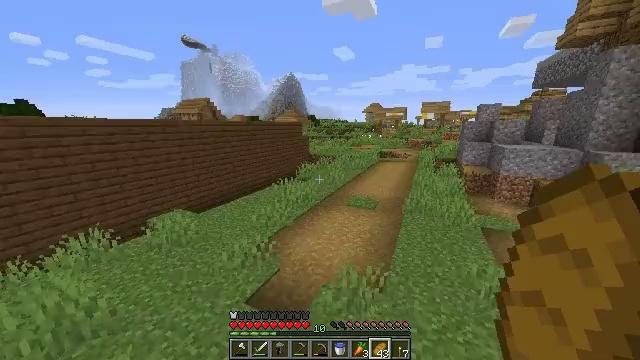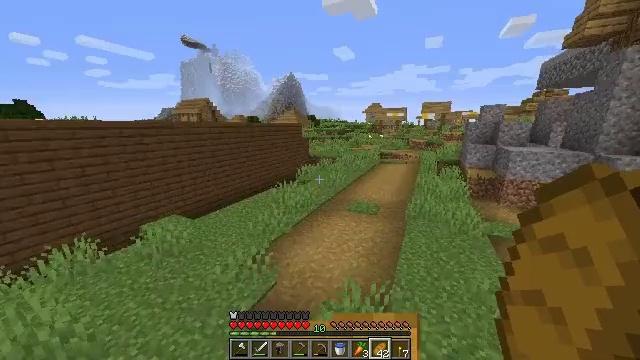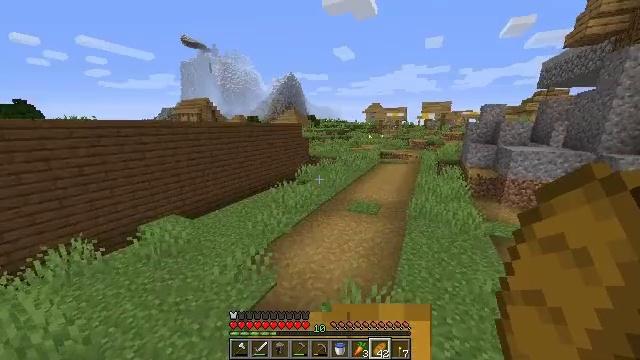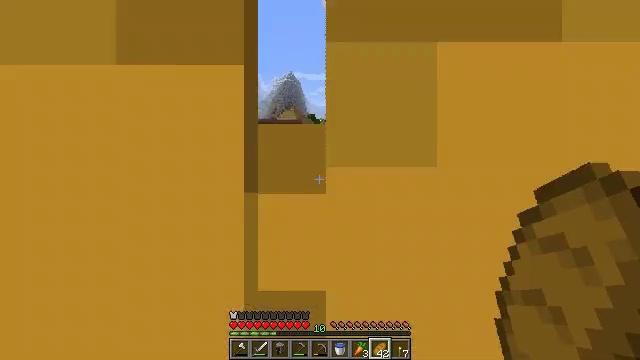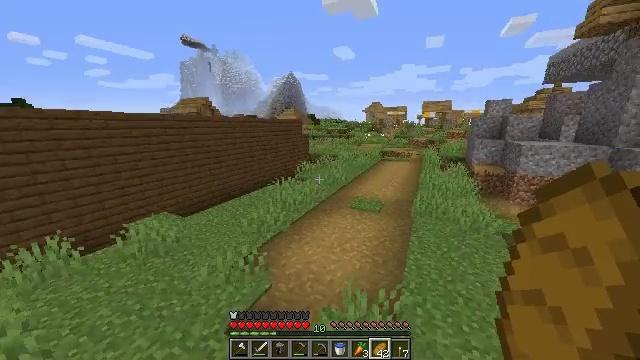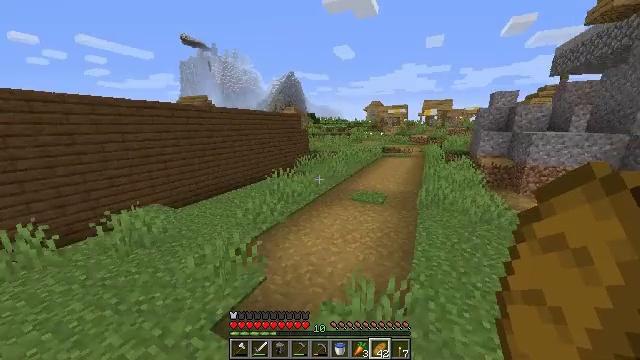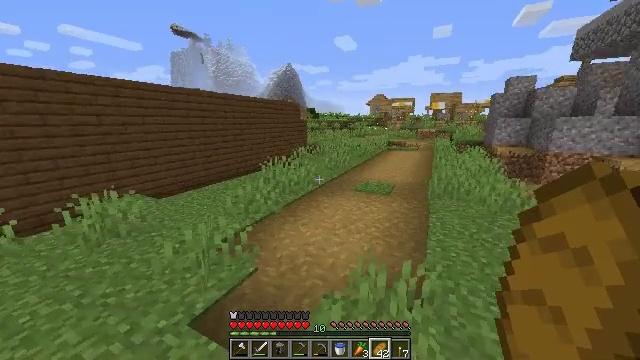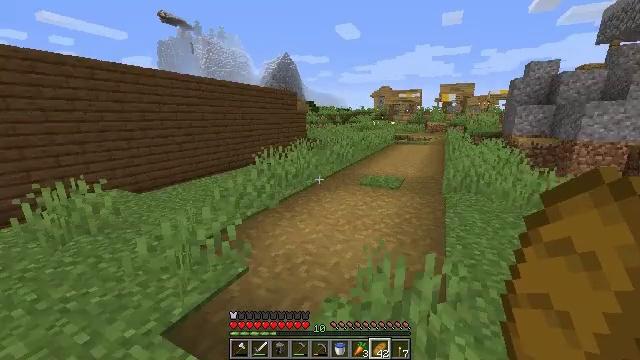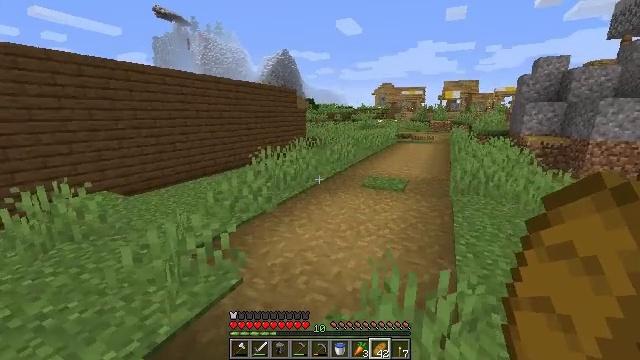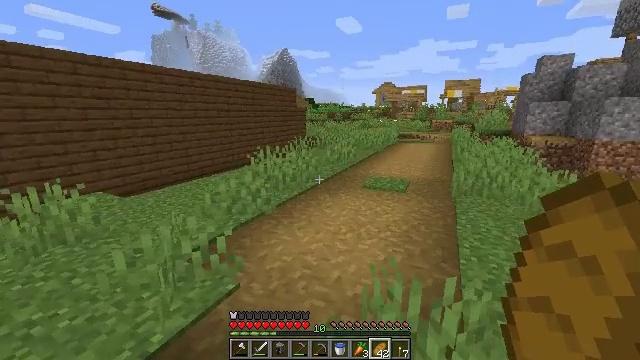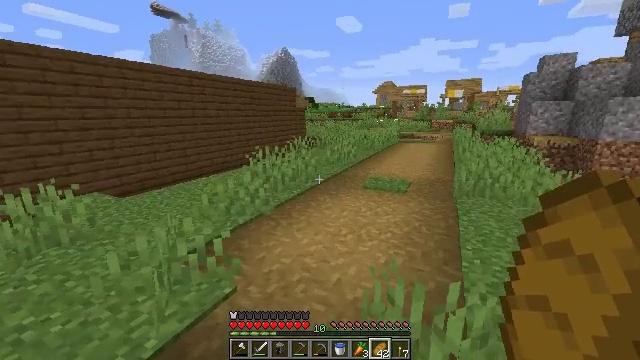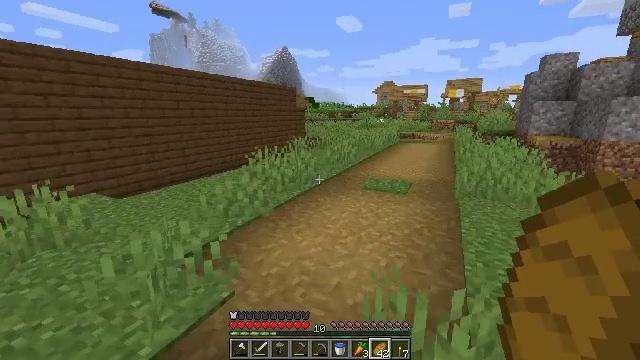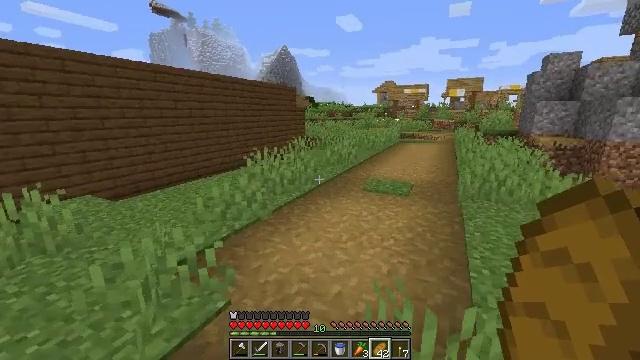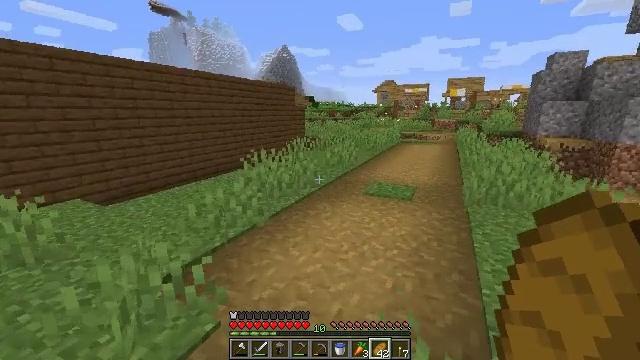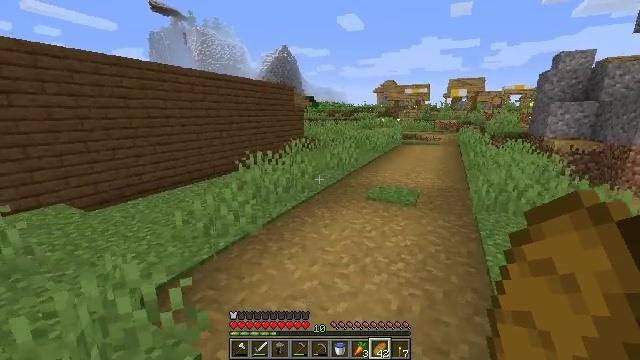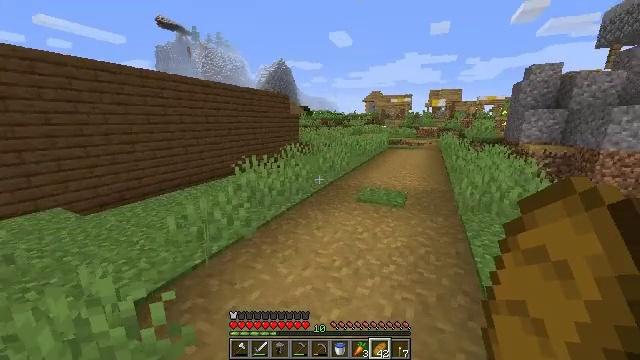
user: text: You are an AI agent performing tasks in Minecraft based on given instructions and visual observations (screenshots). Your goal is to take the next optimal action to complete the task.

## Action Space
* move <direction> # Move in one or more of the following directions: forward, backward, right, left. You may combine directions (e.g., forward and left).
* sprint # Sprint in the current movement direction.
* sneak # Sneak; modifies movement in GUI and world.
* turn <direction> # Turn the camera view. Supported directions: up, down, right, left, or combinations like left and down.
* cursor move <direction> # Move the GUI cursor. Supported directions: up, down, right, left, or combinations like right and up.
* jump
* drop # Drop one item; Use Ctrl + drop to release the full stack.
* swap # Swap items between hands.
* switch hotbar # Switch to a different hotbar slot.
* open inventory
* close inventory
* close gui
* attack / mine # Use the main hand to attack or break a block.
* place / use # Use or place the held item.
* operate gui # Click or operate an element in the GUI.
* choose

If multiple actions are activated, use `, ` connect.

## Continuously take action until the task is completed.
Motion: motion action
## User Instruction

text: Harvest the spruce door from its frame.
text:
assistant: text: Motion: move forward, use / place
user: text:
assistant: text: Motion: move forward, use / place
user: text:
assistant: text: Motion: move forward
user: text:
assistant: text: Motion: move forward
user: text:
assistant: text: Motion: no_op
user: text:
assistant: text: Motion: no_op
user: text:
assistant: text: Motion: no_op
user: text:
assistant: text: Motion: no_op
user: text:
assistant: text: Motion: no_op
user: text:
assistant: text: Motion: no_op
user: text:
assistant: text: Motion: move forward
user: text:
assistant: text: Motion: move forward
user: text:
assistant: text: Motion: move forward
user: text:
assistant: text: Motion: move forward, sprint
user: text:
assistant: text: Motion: move forward, sprint, turn right
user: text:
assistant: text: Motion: move forward, sprint, turn right, jump
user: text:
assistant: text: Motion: move forward, sprint, turn right, jump
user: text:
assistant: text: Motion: move forward, sprint, jump
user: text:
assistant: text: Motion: move forward, sprint, jump
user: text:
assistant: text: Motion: move forward, sprint, jump
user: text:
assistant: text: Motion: move forward, sprint, jump
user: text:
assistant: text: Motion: move forward, sprint, jump
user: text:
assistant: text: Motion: move forward, sprint, turn up, jump
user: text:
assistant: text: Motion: move forward, sprint, turn up, jump
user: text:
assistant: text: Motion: move forward, sprint, jump
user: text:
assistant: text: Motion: move forward, sprint, jump
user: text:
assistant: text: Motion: move forward, sprint, jump
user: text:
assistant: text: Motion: move forward, sprint, turn right and down, jump
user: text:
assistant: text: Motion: move forward, sprint, jump
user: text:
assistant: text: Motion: move forward, sprint, jump